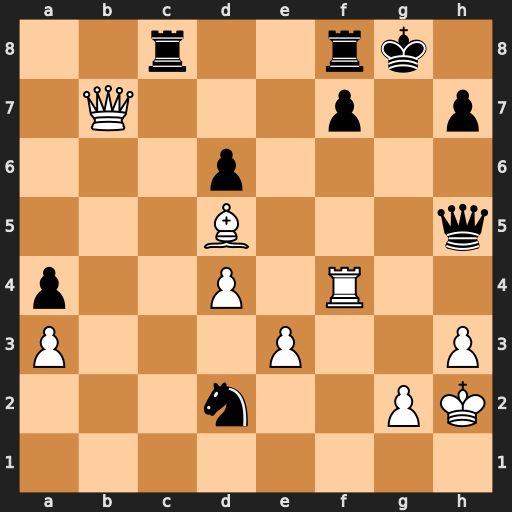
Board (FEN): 2r2rk1/1Q3p1p/3p4/3B3q/p2P1R2/P3P2P/3n2PK/8
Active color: w
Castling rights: -
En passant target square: -
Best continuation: Bxf7+ Rxf7 Qxc8+